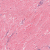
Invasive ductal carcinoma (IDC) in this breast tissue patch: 0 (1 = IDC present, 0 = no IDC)